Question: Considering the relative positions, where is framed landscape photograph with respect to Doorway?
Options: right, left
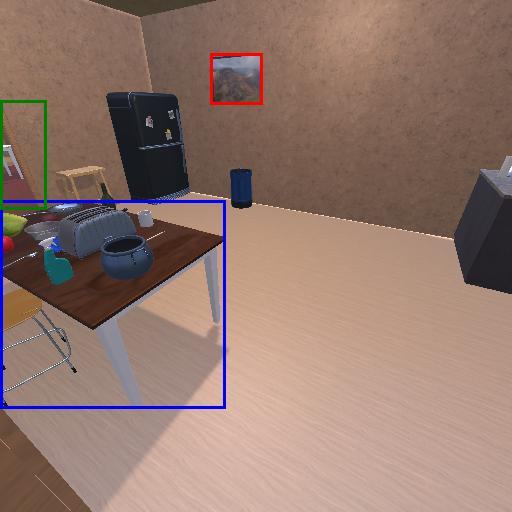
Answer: right